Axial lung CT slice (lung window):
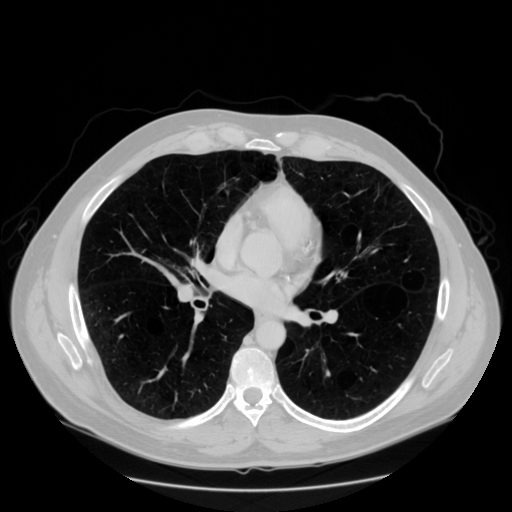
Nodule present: no